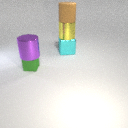
large yellow metal cylinder above large cyan metal cube